Field crop: tomato
Growth stage: 2
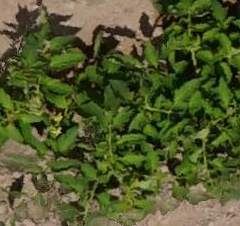
Species: tomato